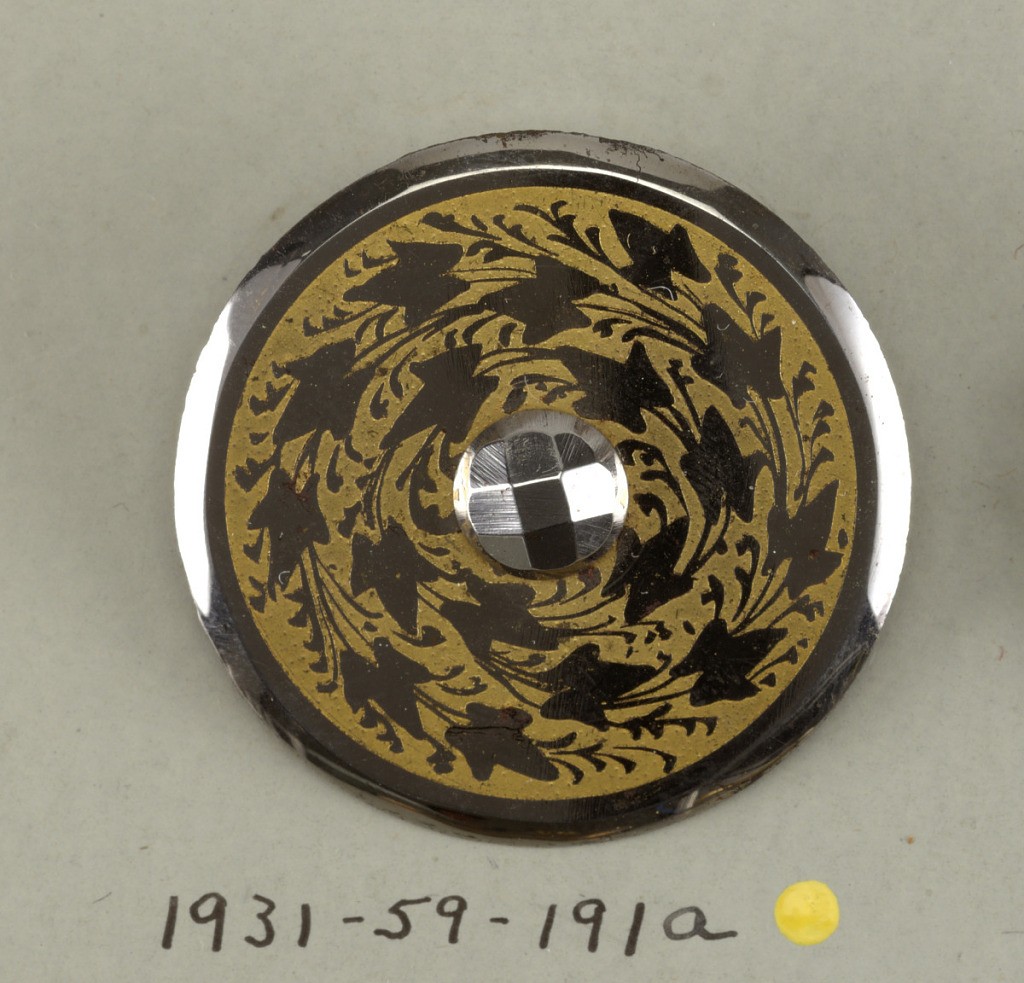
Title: Button
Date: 1801–25
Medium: Steel
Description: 1931-59-191-a: Flat, circular button with beveled edges; in the c...